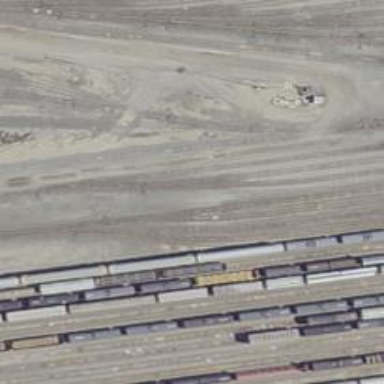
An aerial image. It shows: Railway yard.